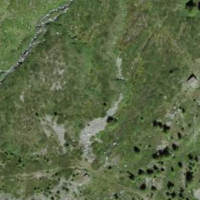
EUNIS habitat code: 26
Species observed at this site:
Saxifraga aizoides